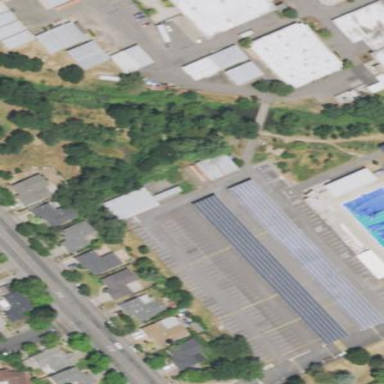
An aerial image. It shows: Solar photovoltaic panel generator on the roof of building.